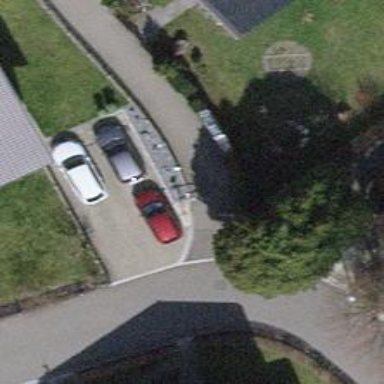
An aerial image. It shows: Cycle barrier.